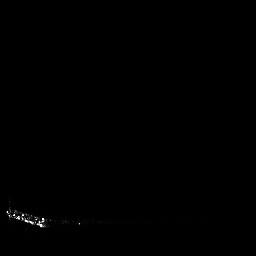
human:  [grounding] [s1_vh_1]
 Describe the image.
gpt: In the satellite image, there is  <ref>1 large ship </ref> <box>[[1, 77, 30, 88, 0]]</box> located at bottom left.